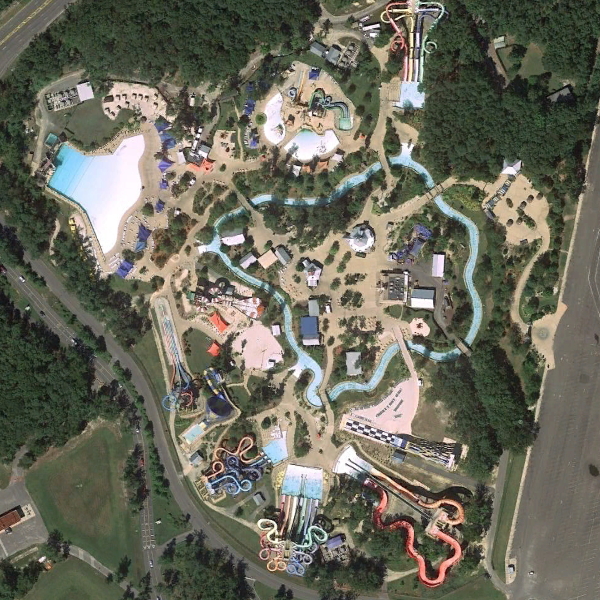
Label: Park